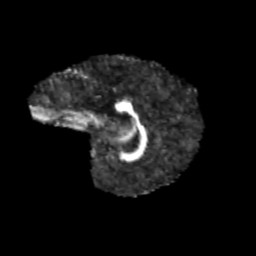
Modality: FA
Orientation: sagittal
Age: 9
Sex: female
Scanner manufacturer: siemens
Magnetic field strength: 3 T
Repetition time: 3.8 s
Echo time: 0.07 s